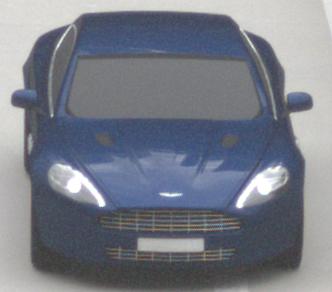
Make: Aston Martin
Model: Rapide
Detailed model: Rapide
Model produced from: 2010/03
Model produced until: 2013/07
Doors: 5
Color: blue
Road condition: dry road
Daytime: morning or afternoon
Contrast: low contrast